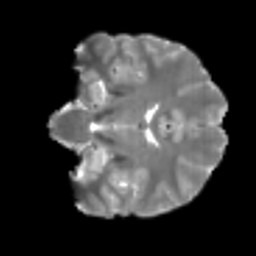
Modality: T2w
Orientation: coronal
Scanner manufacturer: siemens
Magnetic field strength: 3 T
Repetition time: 4 s
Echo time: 0.0594 s